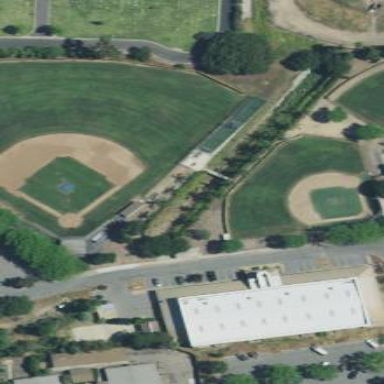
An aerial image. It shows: Baseball pitch for leisure land.